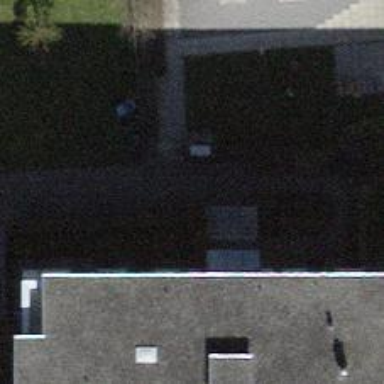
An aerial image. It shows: Concrete steps.